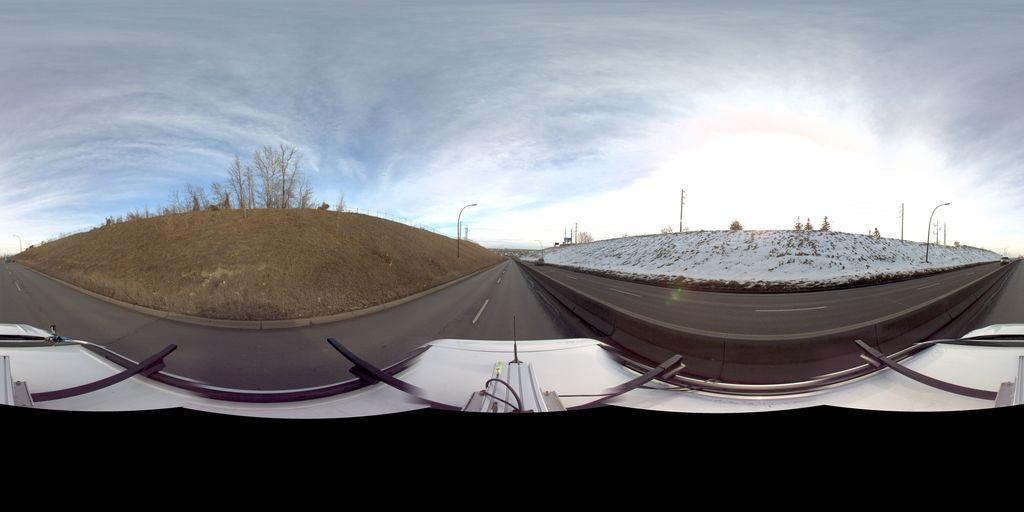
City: calgary